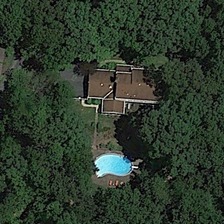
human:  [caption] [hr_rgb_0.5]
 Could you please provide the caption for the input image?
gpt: a building with a swimming pool is surrounded by green trees .

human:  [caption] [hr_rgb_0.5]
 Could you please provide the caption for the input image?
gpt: a building with a swimming pool is surrounded by green trees .

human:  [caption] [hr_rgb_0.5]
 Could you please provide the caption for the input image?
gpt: a building with a swimming pool is surrounded by green trees .

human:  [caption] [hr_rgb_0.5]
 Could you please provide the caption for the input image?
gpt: a building with a swimming pool is surrounded by green trees .

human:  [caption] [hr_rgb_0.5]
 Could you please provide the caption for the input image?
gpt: a building with a swimming pool is surrounded by green trees .